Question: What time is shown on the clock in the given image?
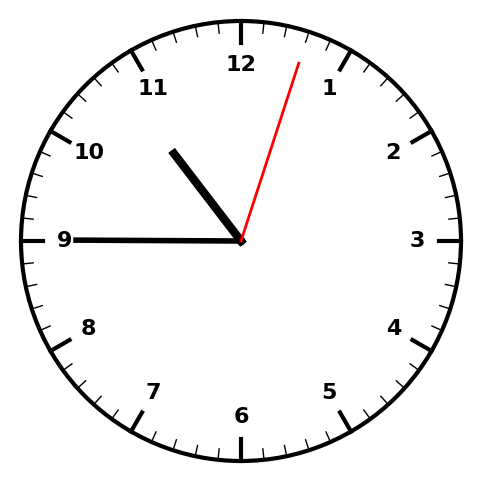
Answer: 10:45:03